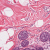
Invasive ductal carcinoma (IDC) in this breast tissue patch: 0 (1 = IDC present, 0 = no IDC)